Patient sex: M
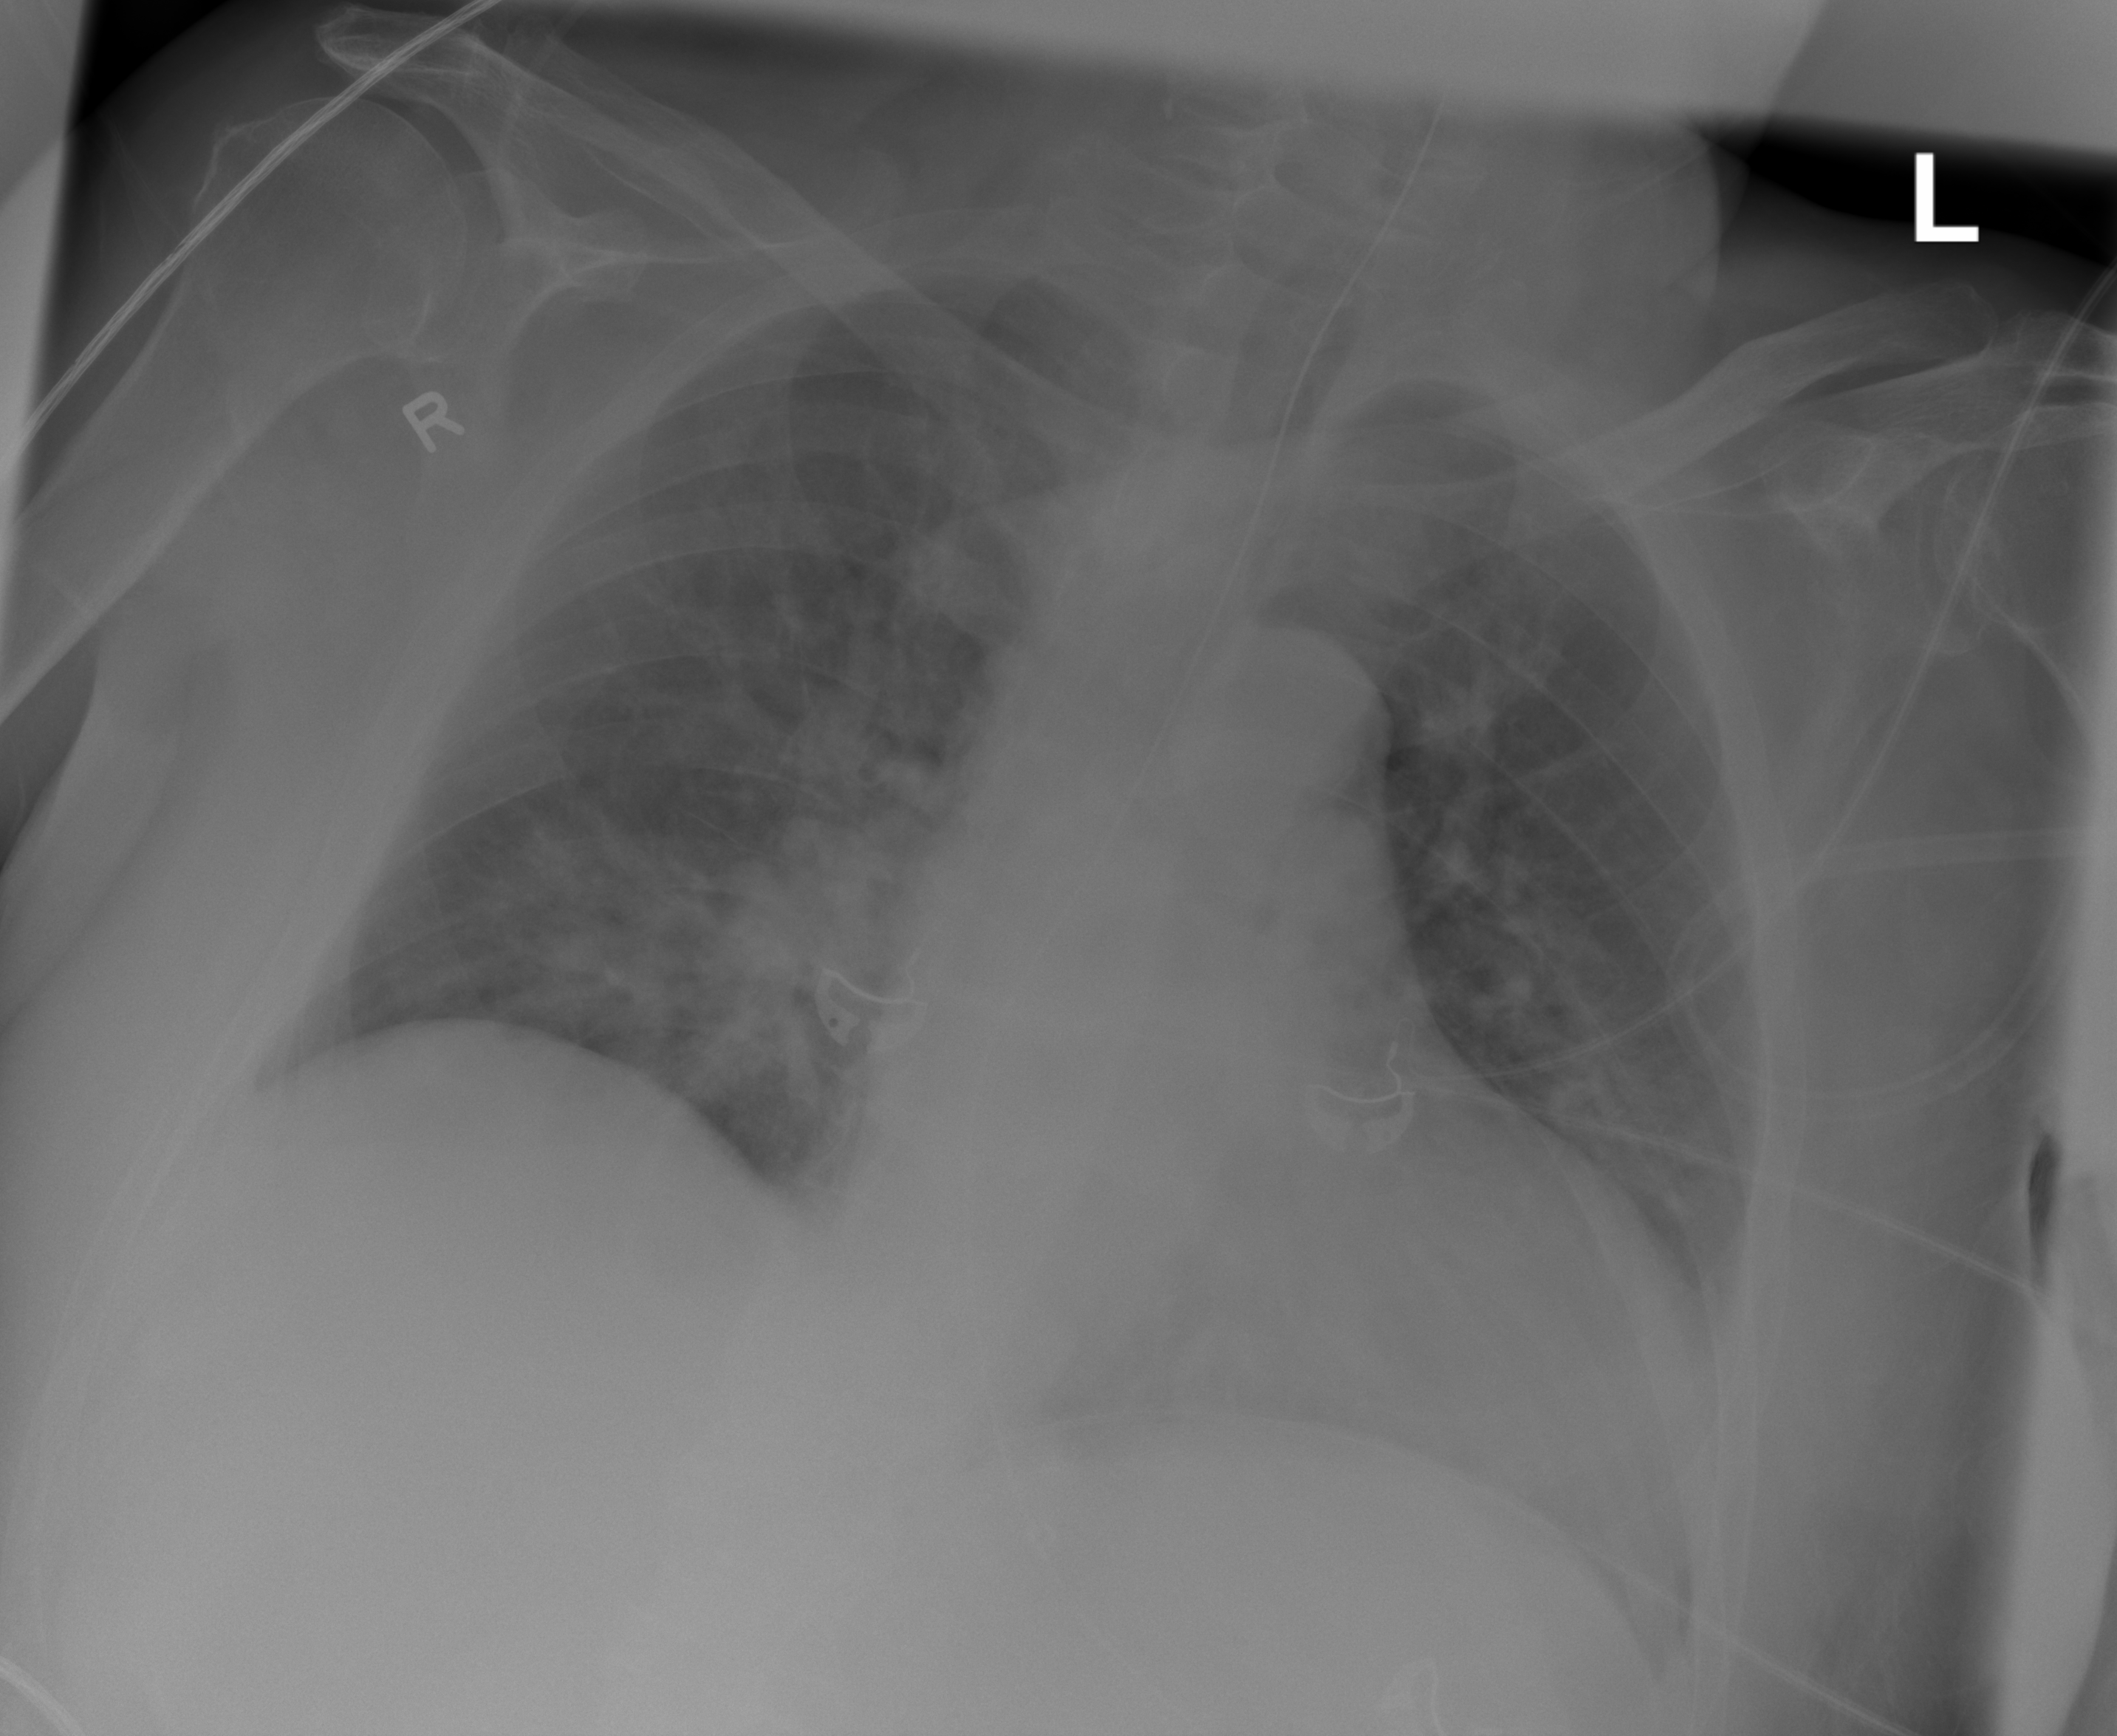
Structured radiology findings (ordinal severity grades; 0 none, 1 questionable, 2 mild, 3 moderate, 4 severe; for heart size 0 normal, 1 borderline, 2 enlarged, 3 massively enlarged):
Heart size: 2
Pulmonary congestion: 2
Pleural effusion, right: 0
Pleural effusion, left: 0
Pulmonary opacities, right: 3
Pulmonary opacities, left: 2
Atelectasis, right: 2
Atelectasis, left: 0